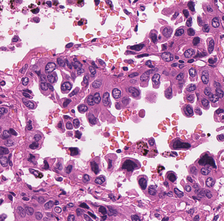
Tumor epithelial tissue: yes
Tumor-associated stroma tissue: no
Normal tissue: no